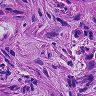
Metastatic tissue present: yes